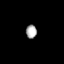
Tissue: prostate
Cell type: T cells
Senescence score: 0.3572
Nuclear area (px): 144
Mean DAPI intensity: 171.076